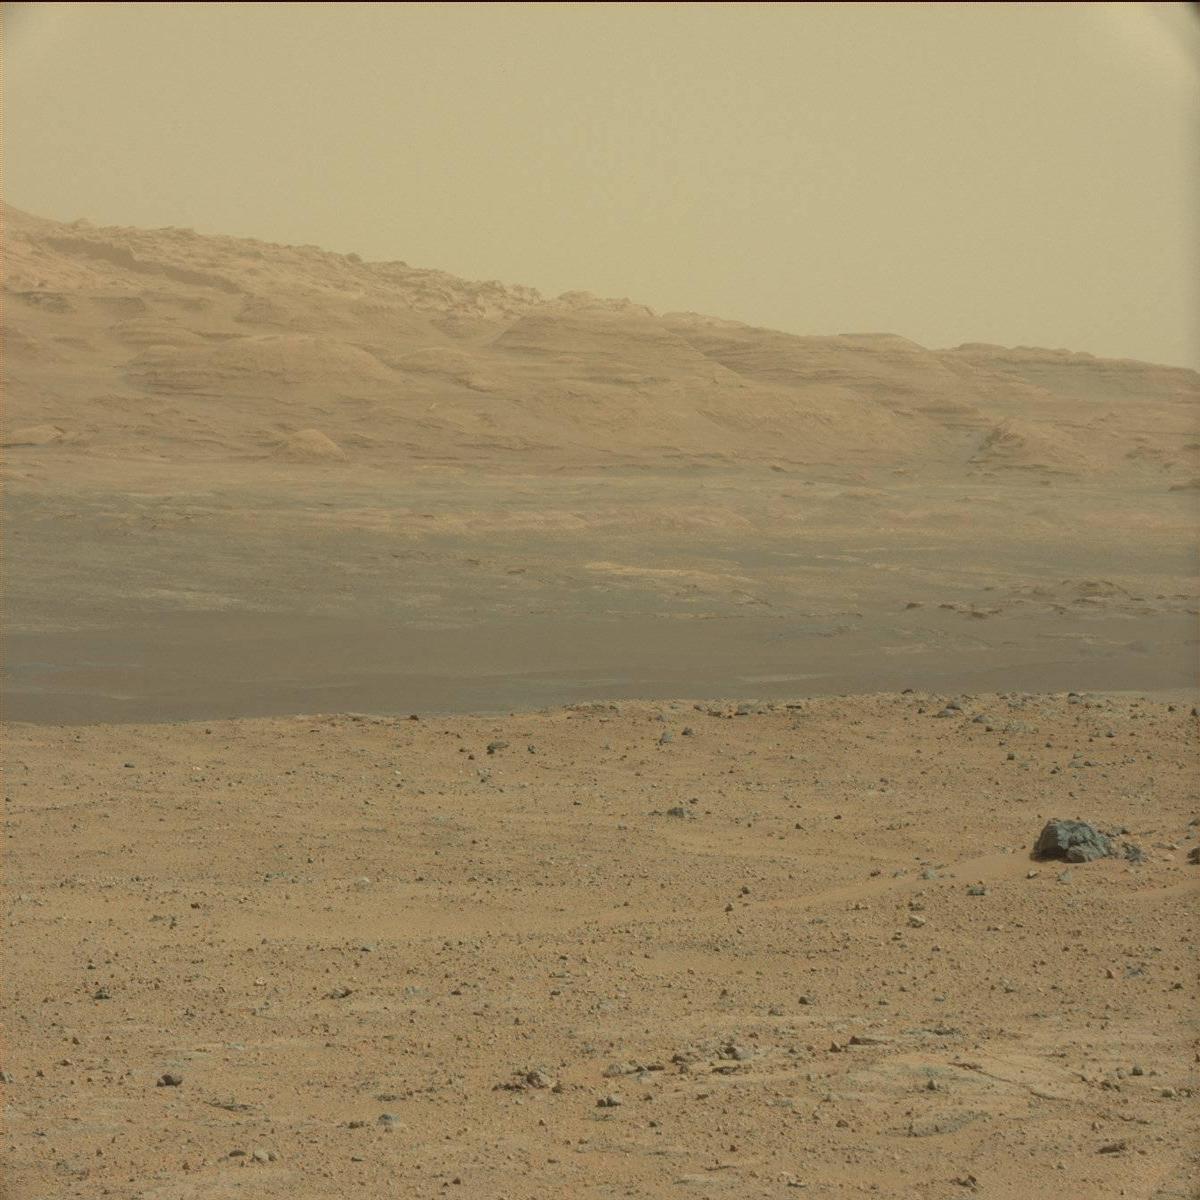
Terrain classes present: Bedrock, Ridge, Rock, Sand / Soil, Sky